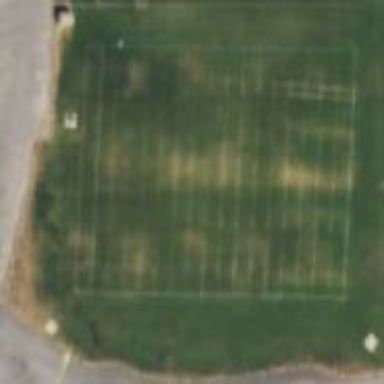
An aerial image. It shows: American football pitch.